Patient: sex M, age 81
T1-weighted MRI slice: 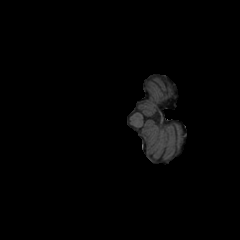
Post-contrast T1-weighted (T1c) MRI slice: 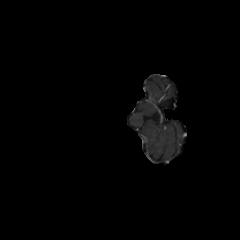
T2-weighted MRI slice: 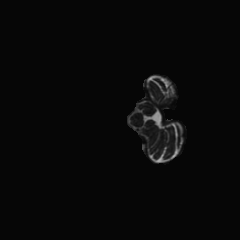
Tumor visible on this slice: no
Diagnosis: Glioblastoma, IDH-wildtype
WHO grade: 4